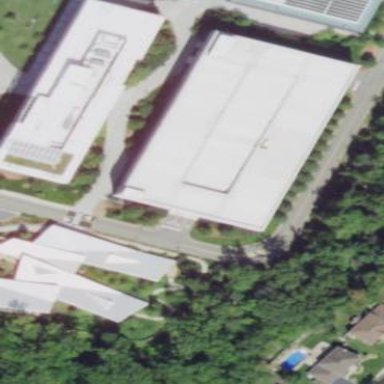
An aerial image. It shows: Office building.